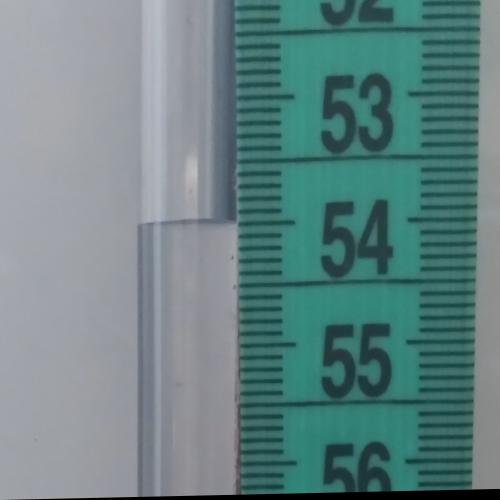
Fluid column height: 54.0 cm